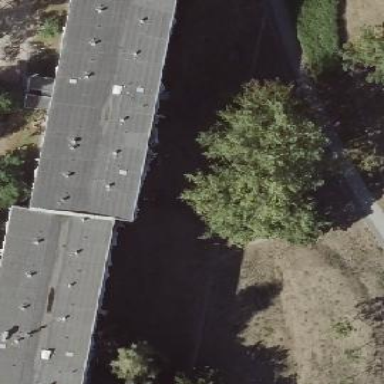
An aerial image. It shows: Flat-roofed apartment building.